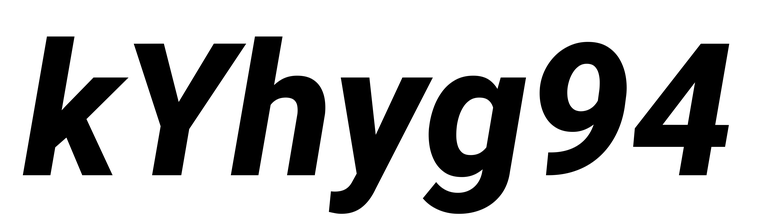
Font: Roboto-Italic_ExtraBold_Italic